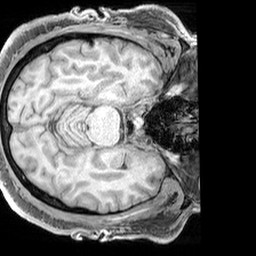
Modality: T1w
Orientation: axial
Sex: male
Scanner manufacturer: siemens
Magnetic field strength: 3 T
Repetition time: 2.3 s
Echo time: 0.00226 s